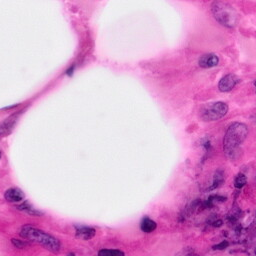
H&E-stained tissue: Pancreatic